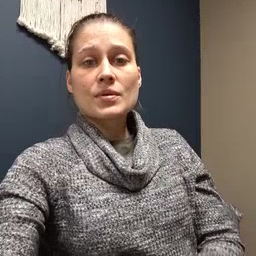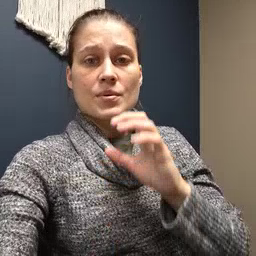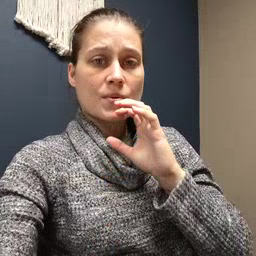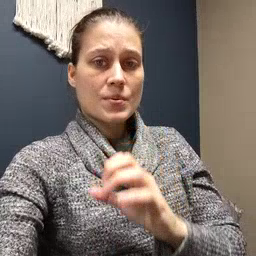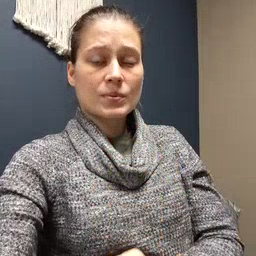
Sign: old